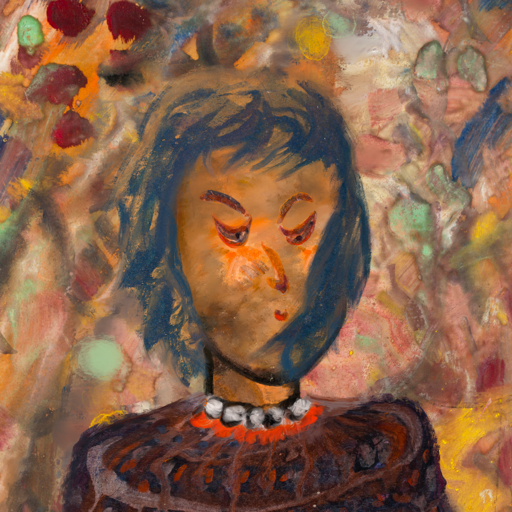
Background: Mother_And_Son_Mother, Head And Neck Side: Gypsy_Queen, Face Side: Hypocrite, Bust: Hypocrite, Hair Side: In_The_Sun, Head Accessory: Blank, Second Necklace: Blank, Necklace: An_Impression, Baby: Blank